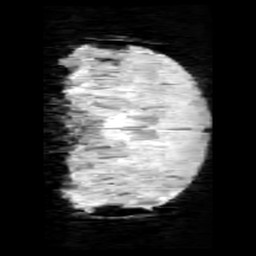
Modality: minIP
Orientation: coronal
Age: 11
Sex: male
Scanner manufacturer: siemens
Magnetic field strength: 3 T
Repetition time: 0.027 s
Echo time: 0.02 s